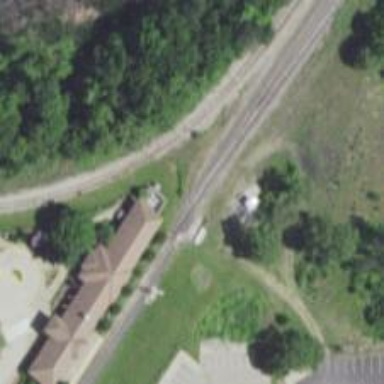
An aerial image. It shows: Railway spur junction.